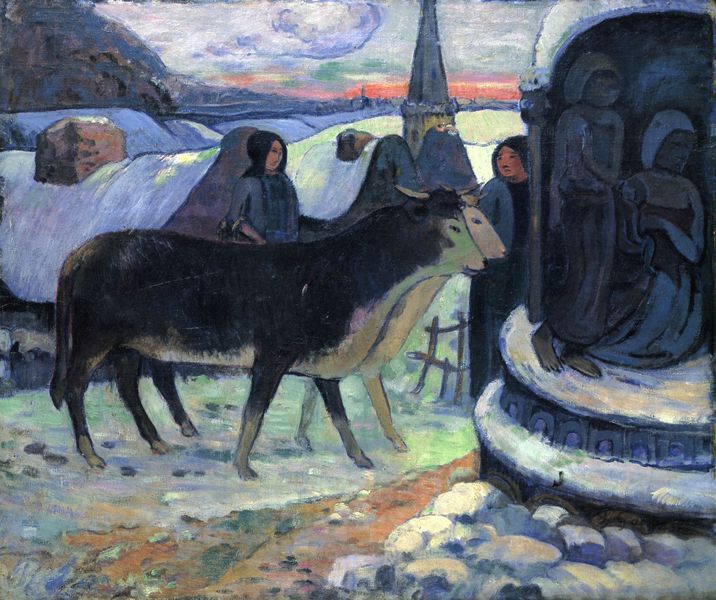
Titel: Weihnachten
Künstler: Paul Gauguin
Institution: Privatsammlung
Schlagwörter: berg, blau, gemälde, himmel, schatten, weiß, wolken, frauen, grün, kirchturm, landschaft, menschen, ocker, stadt, braun, frankreich, frau, grau, licht, männer, orange, pastell, schwarz, skizze, säule, zeichnung, ausblick, dach, eis, gras, haus, rot, schnee, tier, tiere, weg, wolke, zaun, expressionismus, flächig, leute, arm, halten, mensch, sockel, steine, bild, öl, dämmerung, ferne, horizont, häuser, hügel, kalt, kühe, natur, vieh, gatter, hütte, kirche, pastos, pfad, sonne, land, kind, paar, rosa, brunnen, esel, kamin, kinder, rund, schornstein, turm, skulptur, statue, fell, hufe, relief, umrisse, pflaster, moderne, bäuerinnen, laufen, russland, berge, gebirge, dorf, dächer, sonnenuntergang, tag, kuh, rind, lattenzaun, naiv, winter, figuren, kuppel, bretagne, stufen, abendrot, bauer, fliessend, gauguin, südsee, nische, rinder, religion, blautöne, kälte, denkmal, bullen, lauf, statuen, gotisch, gebunden, winterlandschaft, tempel, konche, schneebedeckt, heilige, hörner, maria, madonna, ochse, ochsen, stier, stiere, hirtin, pavillion, chagall, krippe, gedenkstein, weihnacht, weihnachten, auf, ochs, verschneit, paul gauguin, italienisch, blaue reiter, den, farbperspektive, kommunismus, nach, noch, pastoser farbauftrag, fußspur, inuit, gnadenbild, klumpen, madonnen, ochsenpaar, iglu, ort dorf stadt, rindpaar, stille nacht, winder, in, wegbild, seinem, weder, och, bretagene, schornstein schnee, kueheturm, kuhfarm